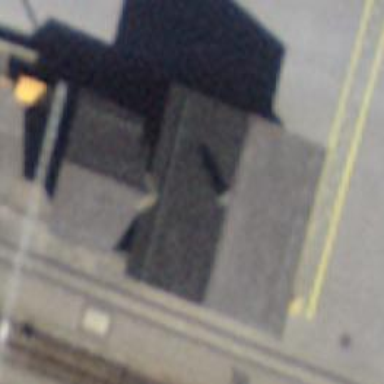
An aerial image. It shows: Train station building.